Question: I am creating a input form and I have two child and 1 parent div:
'''
<div style="border: dashed; border-width: 1px; padding: 25px; display:inline-block; background-color:Aqua">
<div style="float: left; background-color:Orange">
</div>
<div class="expenseItems" style="background-color:green">
<div>
</div>
'''
I want two child divs side by side and parent covering his childs widths exactly thats why I used inline lock .  is what i get until now
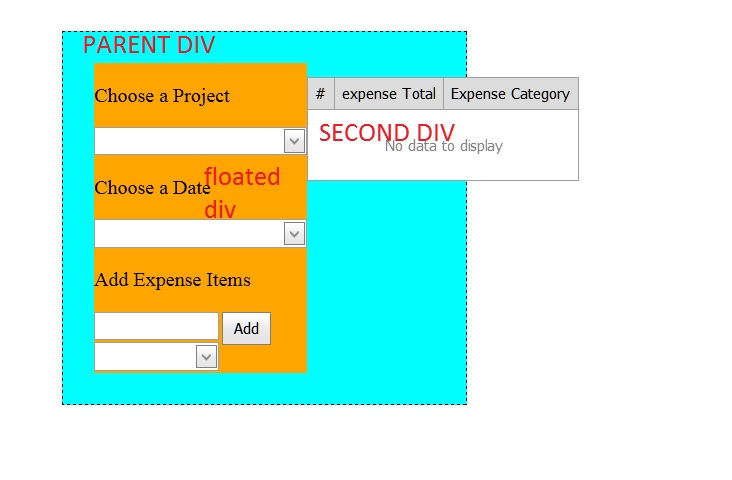
Answer: How about something like this
'''
<div class="parent">
<div class="child">Orange DIV</div>
<div class="expenseItems">Green DIV</div>
</div>
'''
'''
.parent {
border-style: dashed;
border-width: 1px;
padding: 25px;
display:inline-block;
background-color: aqua;
}
.child {
float: left;
background-color: orange;
}
.expenseItems {
display: inline-block;
background-color: green;
}
'''
<URL>
OR use <URL> on the parent